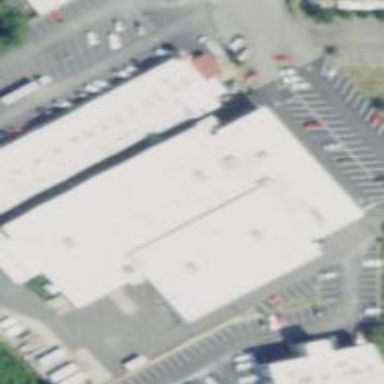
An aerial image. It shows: Building housing storage rental shop.